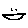
Label: smiley face